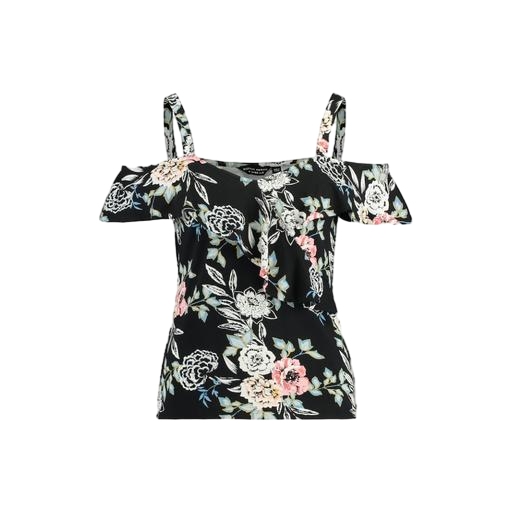
black cold-shoulder floral-print top, multicolor floral-print t-shirt only macy, black floral open-shoulder top, white background